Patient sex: M
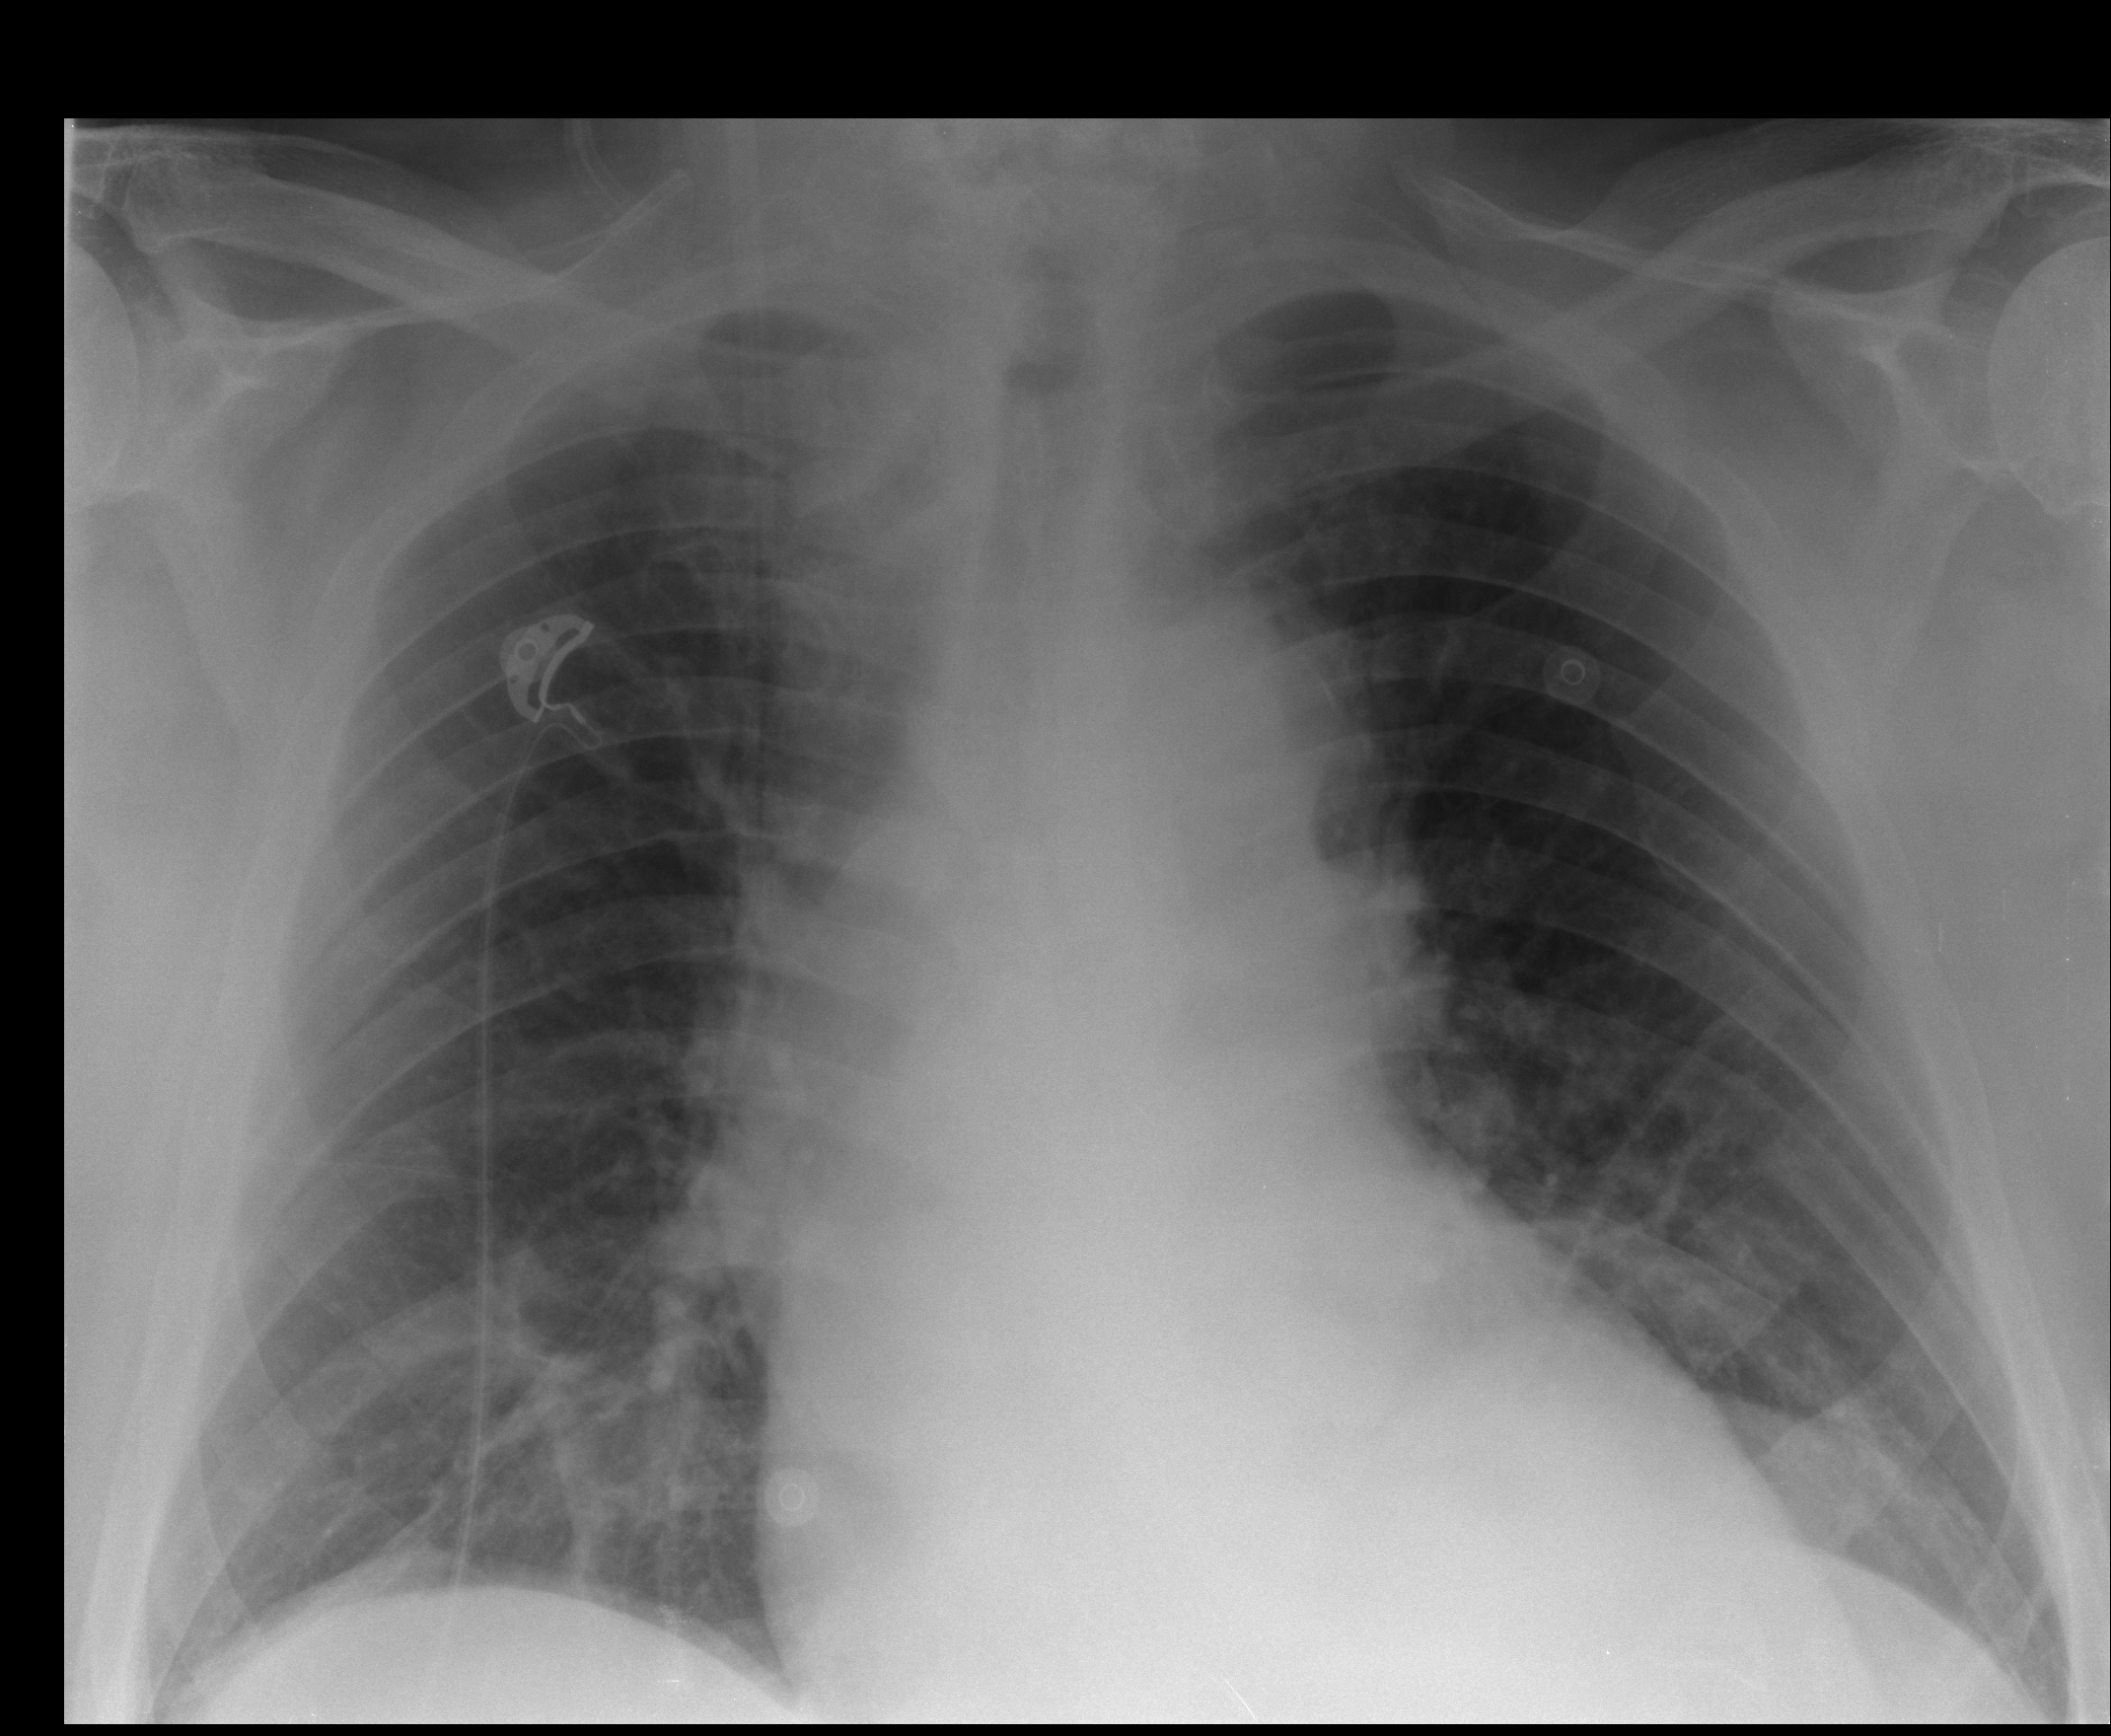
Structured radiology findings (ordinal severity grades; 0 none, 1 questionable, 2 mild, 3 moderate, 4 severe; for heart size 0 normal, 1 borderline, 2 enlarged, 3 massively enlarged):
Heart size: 2
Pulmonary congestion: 1
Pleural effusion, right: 0
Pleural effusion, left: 0
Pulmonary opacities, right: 0
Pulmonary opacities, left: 0
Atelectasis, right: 2
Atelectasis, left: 1